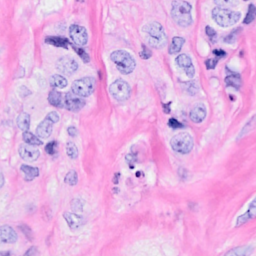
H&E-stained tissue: Breast